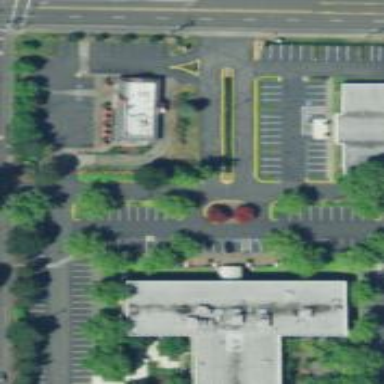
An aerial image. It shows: Parking space.